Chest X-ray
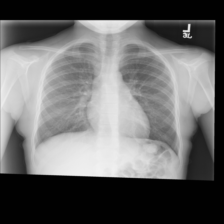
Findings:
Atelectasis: negative
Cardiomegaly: negative
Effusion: negative
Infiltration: negative
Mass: negative
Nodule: negative
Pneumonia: negative
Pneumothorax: negative
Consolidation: negative
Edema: negative
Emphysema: negative
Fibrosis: negative
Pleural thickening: negative
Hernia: negative